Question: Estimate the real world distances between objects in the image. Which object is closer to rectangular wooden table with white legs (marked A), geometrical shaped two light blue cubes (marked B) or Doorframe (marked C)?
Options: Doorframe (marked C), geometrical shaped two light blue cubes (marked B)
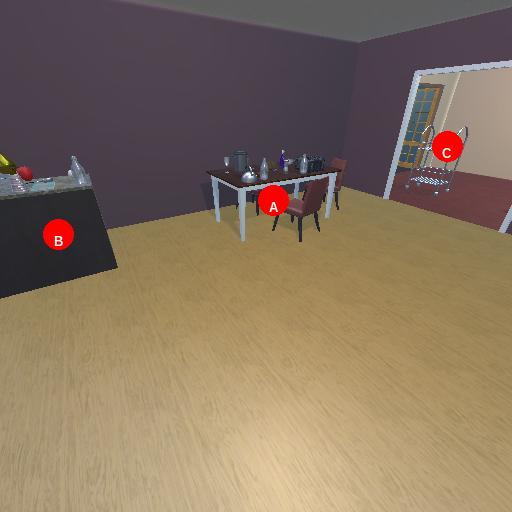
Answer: Doorframe (marked C)